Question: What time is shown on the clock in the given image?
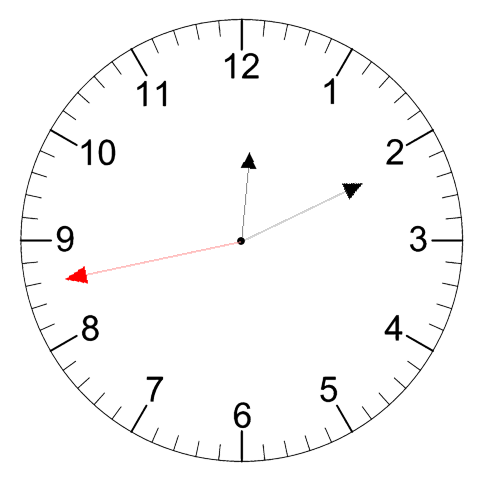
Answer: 12:10:43